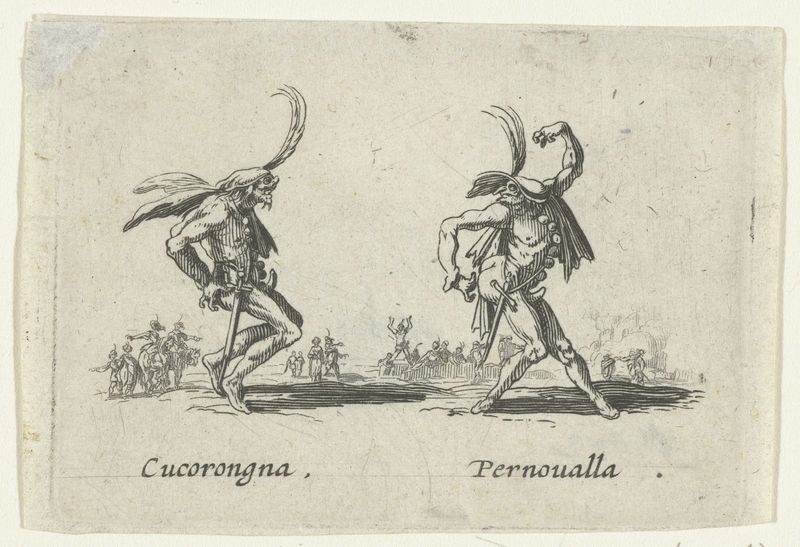
Titel: Twee straatartiesten als Cucorongna en Pernoualla
Künstler: Jacques Callot
Standort: Amsterdam
Institution: Rijksmuseum
Schlagwörter: crowd, feathers, fight, hat, men, people, soldier, sword, swords, white, arm, black, dark, figures, two, feather, hand, silver, fighting, horses, man, naked, nude, costume, feet, male, drawing, shadow, caricature, cartoon, etching, hats, sketch, battle, pair, outside, person, arms, cape, bent, butt, pencil, legs, lines, war, horse, fingers, greyscale, native, clown, jester, shells, tan, dance, dancer, dancing, masks, muscle, penis, thighs, noses, fighters, muscles, monsters, performance, ugly, knees, duel, power, strength, costumes, weapons, poses, insects, win, cheering, posing, dar, drawng, cucorongna, pernoualla, flex, male figures, cavorting, flexing, martial arts, erections, bananas, cucorogna, dule, pernouallla, applause